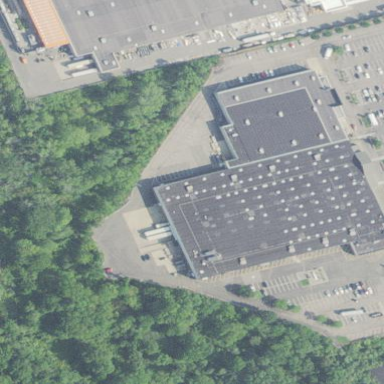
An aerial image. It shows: Wholesale shop within building.